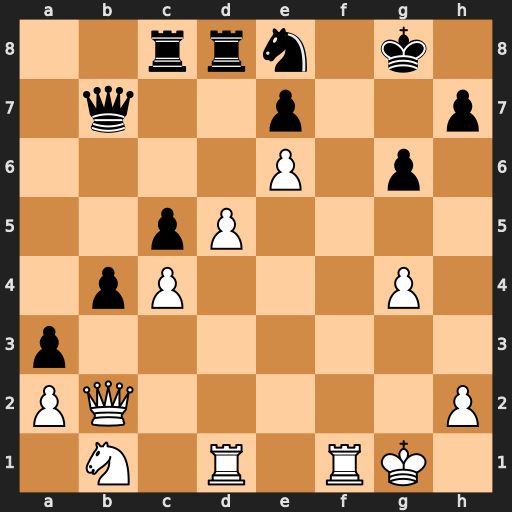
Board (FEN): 2rrn1k1/1q2p2p/4P1p1/2pP4/1pP3P1/p7/PQ5P/1N1R1RK1
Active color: w
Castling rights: -
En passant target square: -
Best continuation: Rf8+ Kxf8 Qh8#